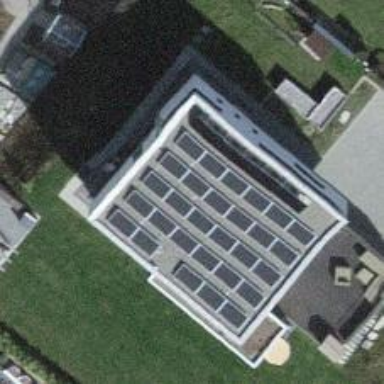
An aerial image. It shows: Solar power generator.